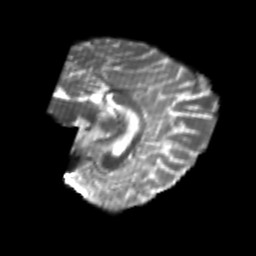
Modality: T2w
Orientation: sagittal
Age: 20
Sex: female
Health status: healthy
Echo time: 0.074 s